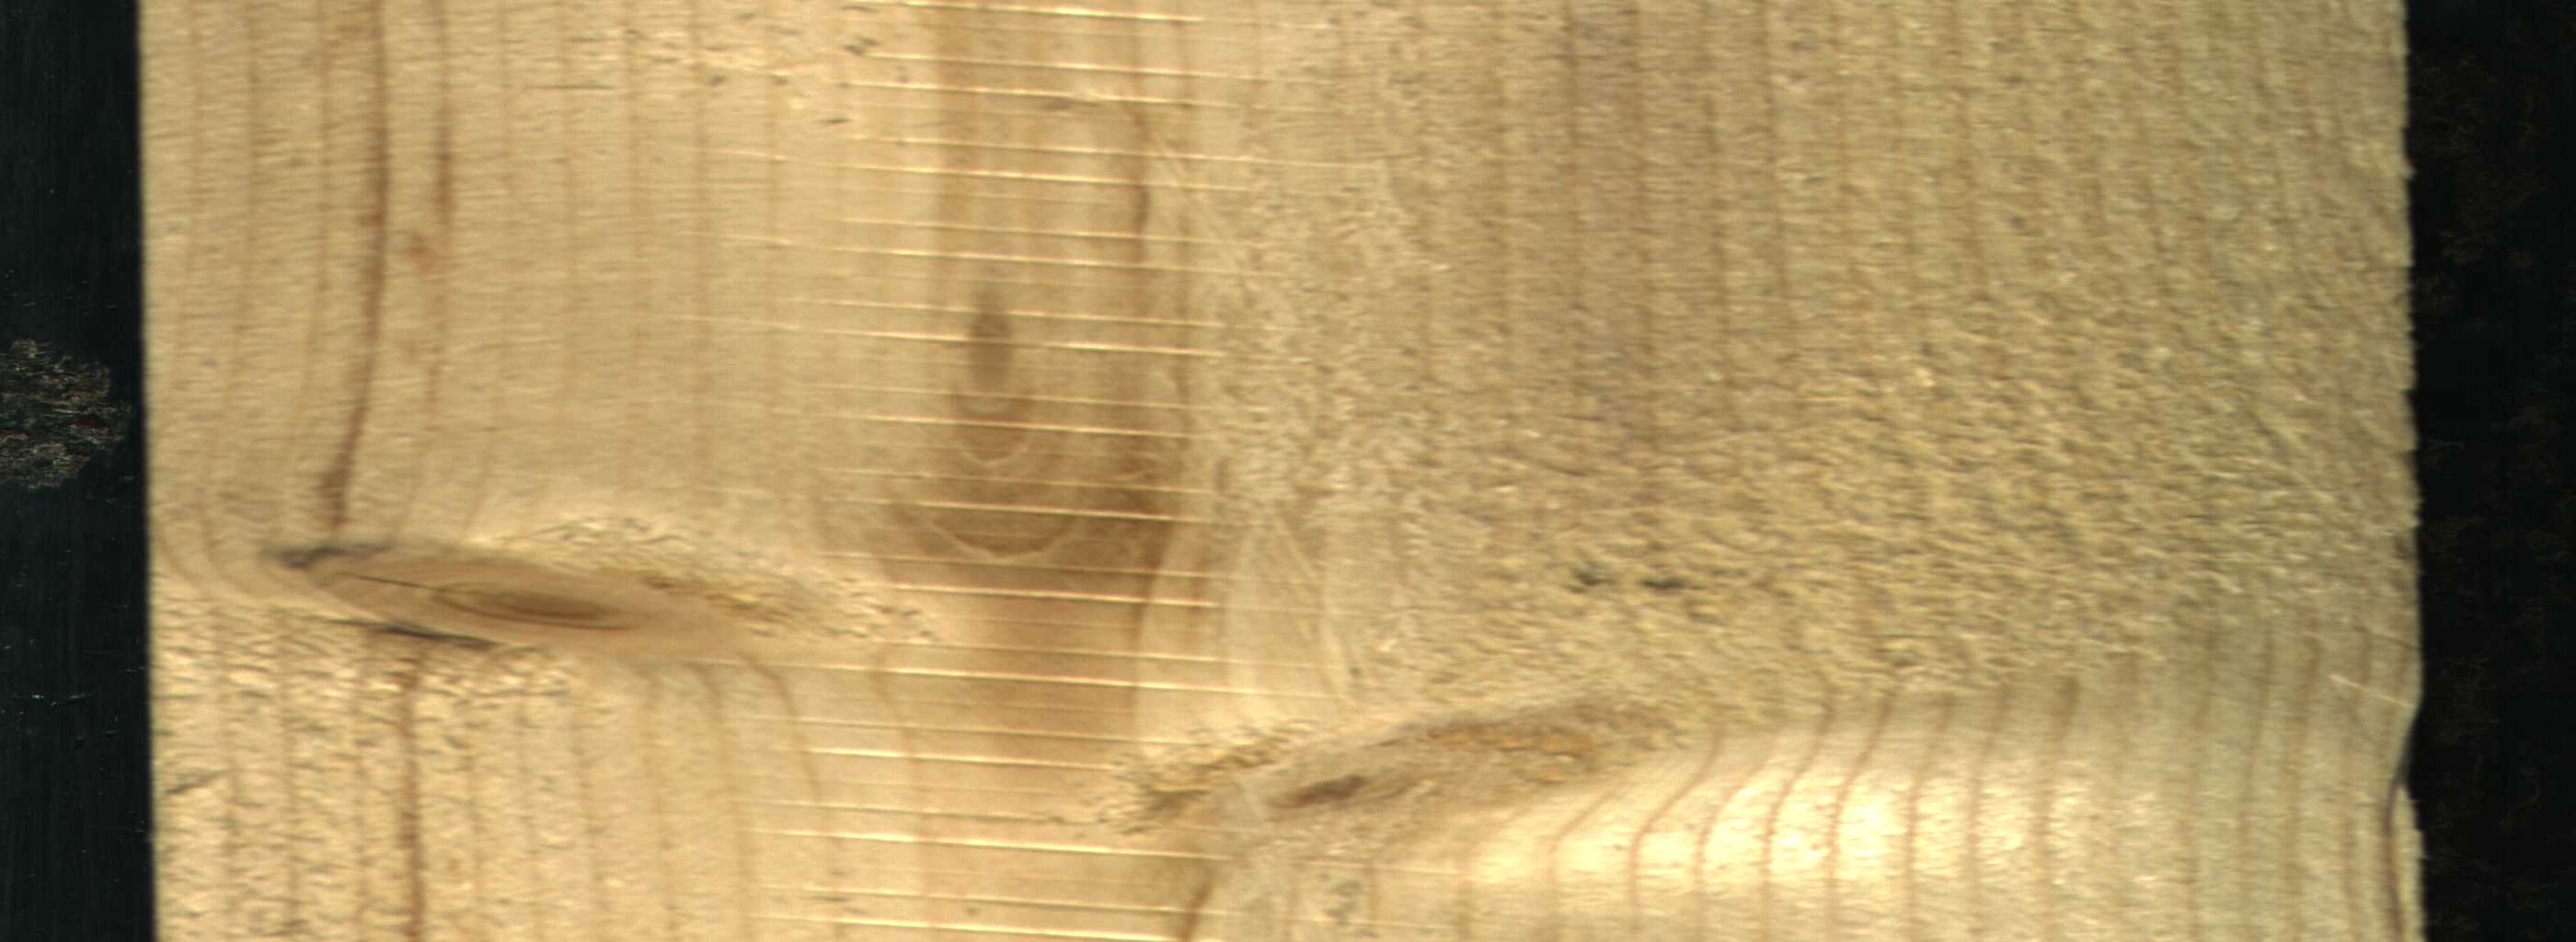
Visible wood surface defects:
Live_Knot
Live_Knot